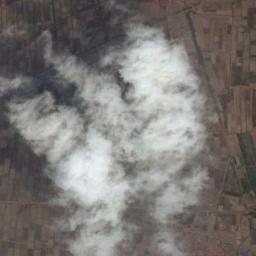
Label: cloud